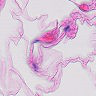
Metastatic tissue present: no